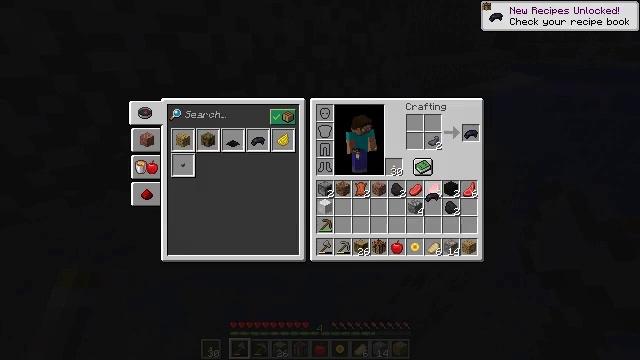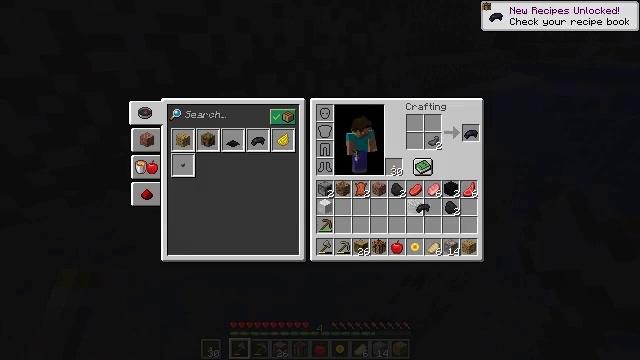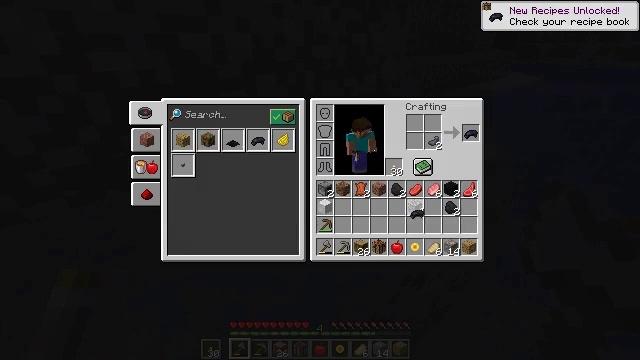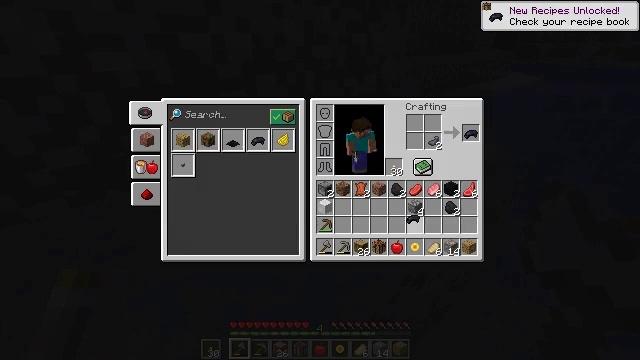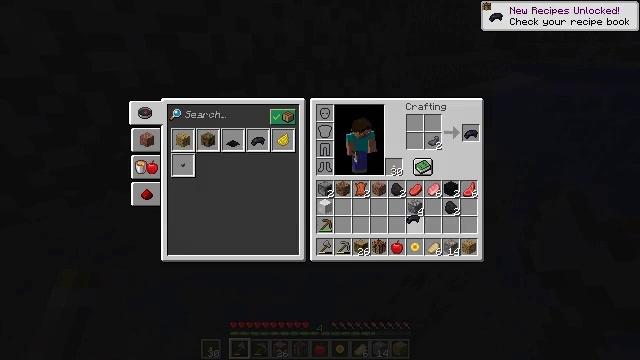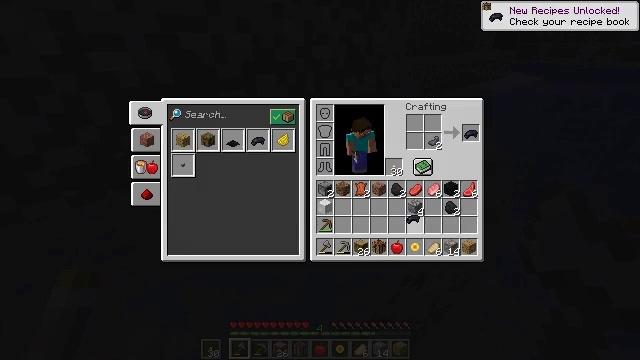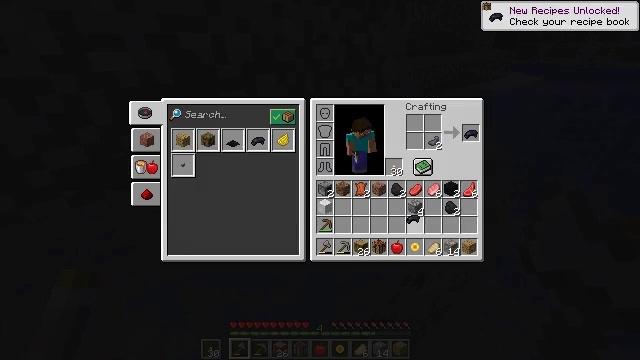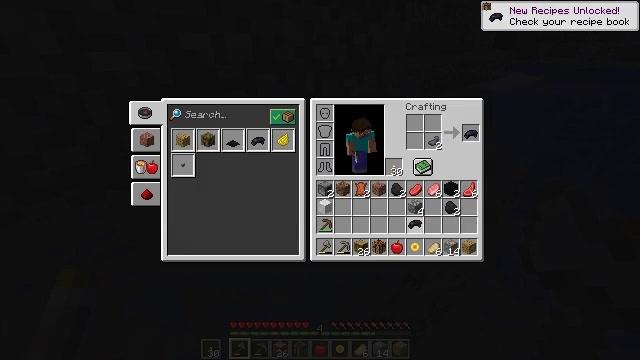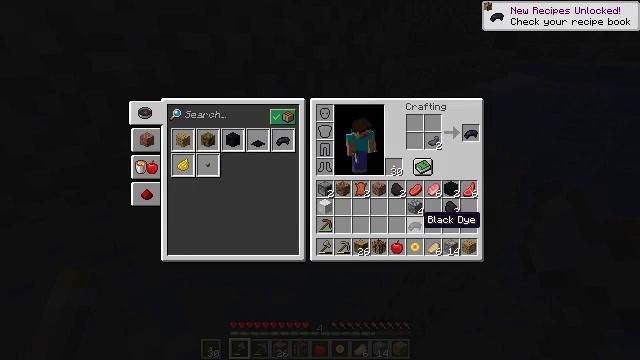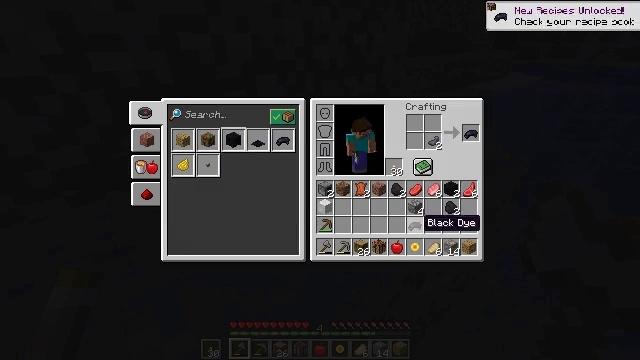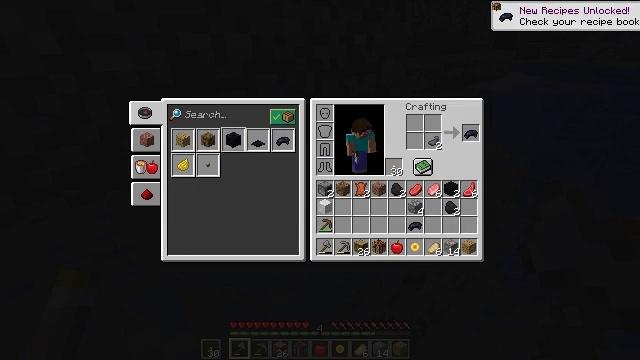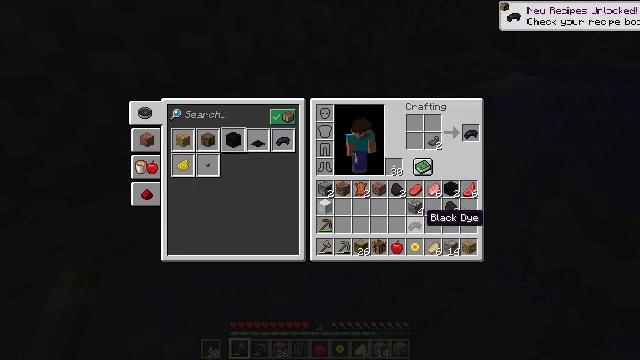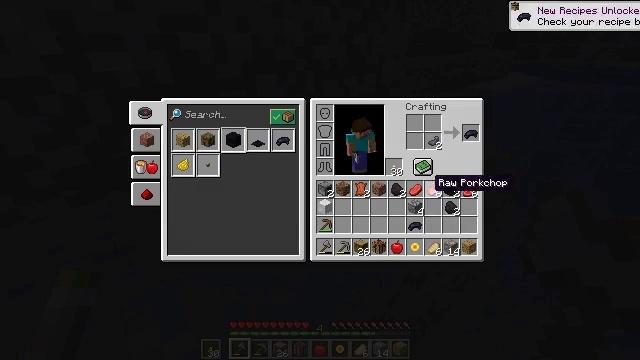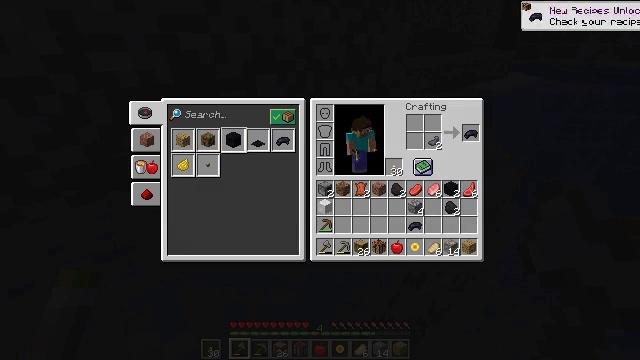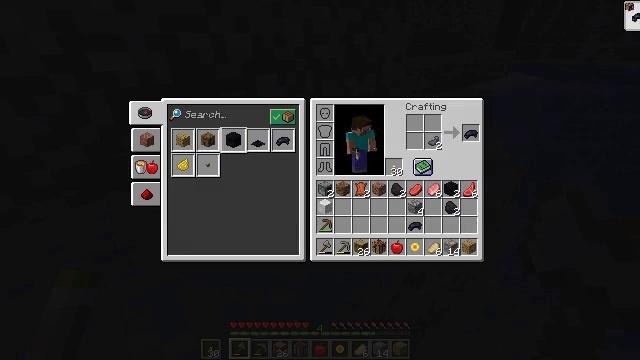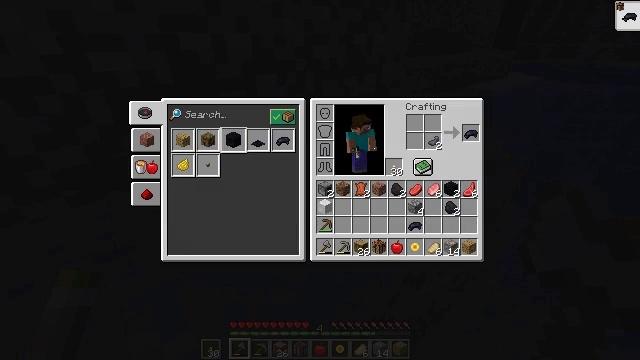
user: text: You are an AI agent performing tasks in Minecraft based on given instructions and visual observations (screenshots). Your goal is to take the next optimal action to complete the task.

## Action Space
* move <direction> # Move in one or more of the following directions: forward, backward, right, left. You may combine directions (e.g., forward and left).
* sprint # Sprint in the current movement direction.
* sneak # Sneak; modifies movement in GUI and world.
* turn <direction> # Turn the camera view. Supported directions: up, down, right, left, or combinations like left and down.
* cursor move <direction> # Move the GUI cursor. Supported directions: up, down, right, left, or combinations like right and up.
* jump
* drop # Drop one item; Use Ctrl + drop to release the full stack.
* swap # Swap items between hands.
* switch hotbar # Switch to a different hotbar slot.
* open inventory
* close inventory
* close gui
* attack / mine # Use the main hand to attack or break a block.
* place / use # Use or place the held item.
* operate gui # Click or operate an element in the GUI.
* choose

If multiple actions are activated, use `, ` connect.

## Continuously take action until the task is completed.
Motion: motion action
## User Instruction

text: Make black wool with an ink sac and wool.
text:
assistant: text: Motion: cursor move left and down, open gui
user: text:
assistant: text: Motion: no_op
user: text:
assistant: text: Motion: no_op
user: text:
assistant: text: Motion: operate gui
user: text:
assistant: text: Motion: operate gui
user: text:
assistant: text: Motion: operate gui
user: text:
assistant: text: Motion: operate gui
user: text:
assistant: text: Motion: no_op
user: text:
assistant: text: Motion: no_op
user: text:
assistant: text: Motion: no_op
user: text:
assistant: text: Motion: cursor move up
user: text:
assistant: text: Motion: cursor move right and up
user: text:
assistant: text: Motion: cursor move up
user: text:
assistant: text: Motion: cursor move up
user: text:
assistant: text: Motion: no_op
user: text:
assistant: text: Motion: no_op
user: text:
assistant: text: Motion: no_op
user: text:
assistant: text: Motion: no_op
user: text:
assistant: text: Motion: no_op
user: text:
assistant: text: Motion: operate gui
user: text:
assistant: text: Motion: operate gui
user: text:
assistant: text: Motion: cursor move left and down, operate gui
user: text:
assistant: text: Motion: cursor move left and down
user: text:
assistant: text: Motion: cursor move left and down
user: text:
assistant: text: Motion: no_op
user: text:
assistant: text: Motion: operate gui
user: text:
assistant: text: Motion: operate gui
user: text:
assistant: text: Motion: no_op
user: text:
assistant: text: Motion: cursor move left and up
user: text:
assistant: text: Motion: cursor move left and up